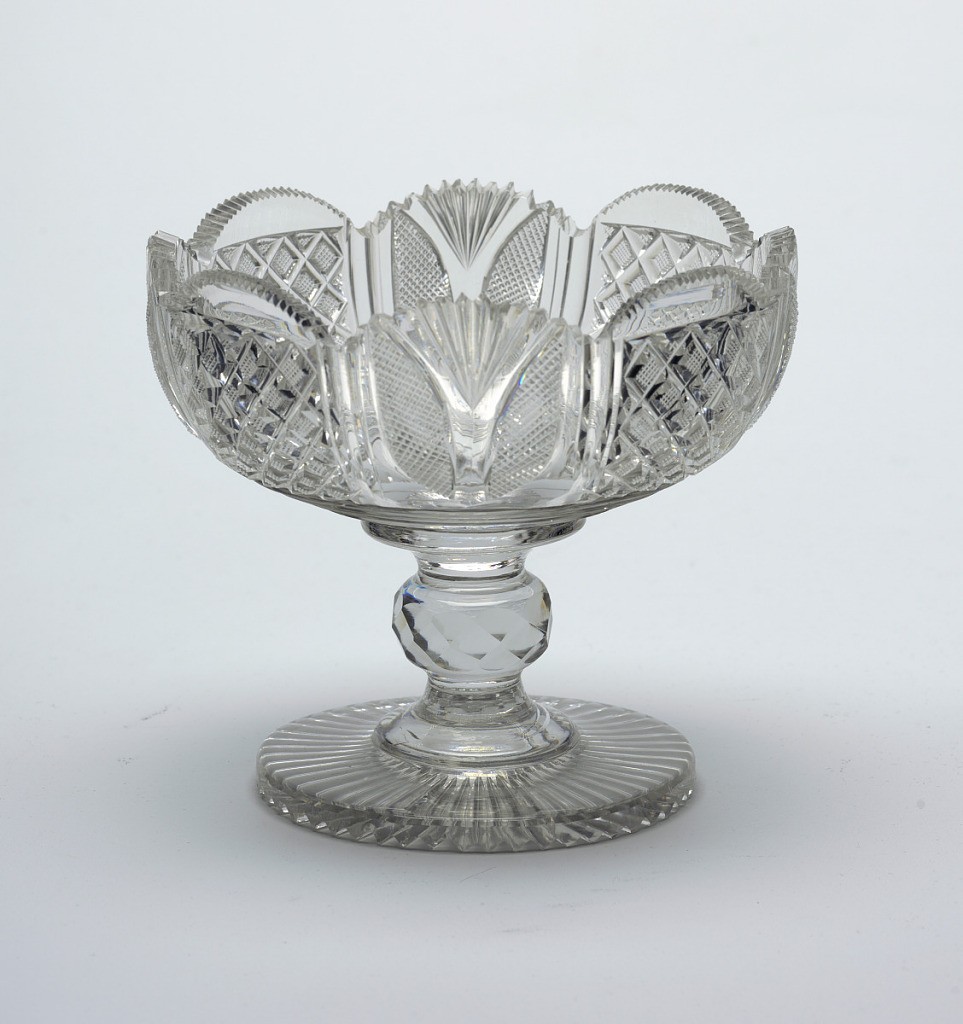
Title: Bowl
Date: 19th century
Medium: Glass
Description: Shallow round bowl cut with alternate panels of strawberry diamonds and panels with fan cutting and tiny diamonds, top edge scalloped; tall stem with round faceted knop, flat circular base with radial cutting on bottom; glass has greyish case, heavy.